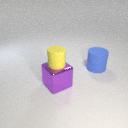
large purple metal cube in front of large blue rubber cylinder